Brain MRI, t2w sequence, axial 2D slice.
Patient: age 29, sex F, weight 78 kg, height 1.78 m
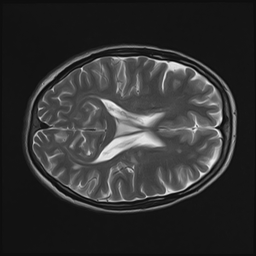